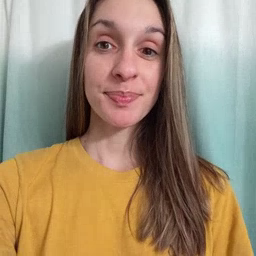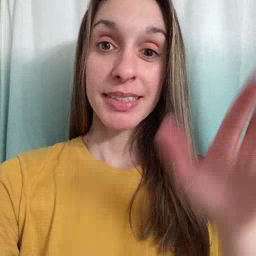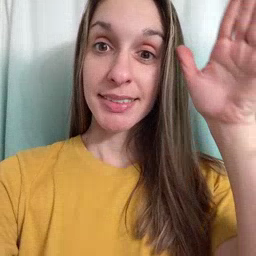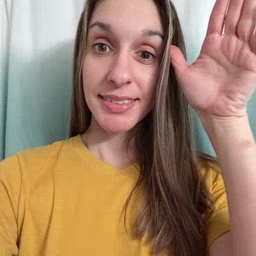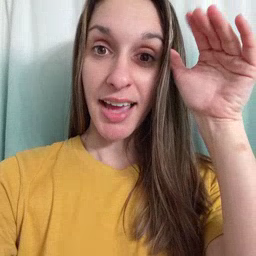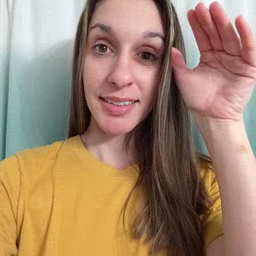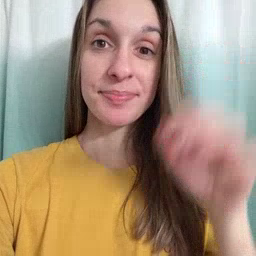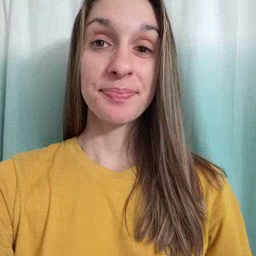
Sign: donkey